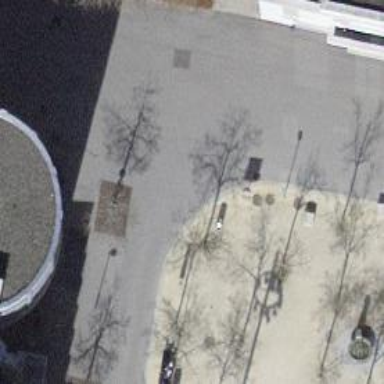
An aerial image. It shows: Pedestrian path with asphalt surface.